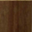
Piece: xx